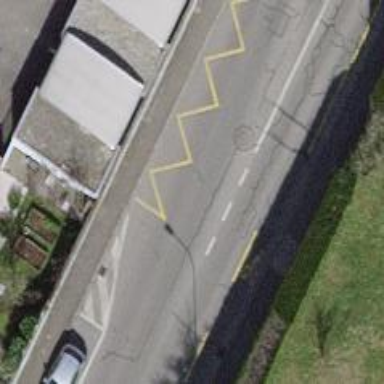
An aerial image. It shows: Tertiary road with dedicated cycle lane on the left side.